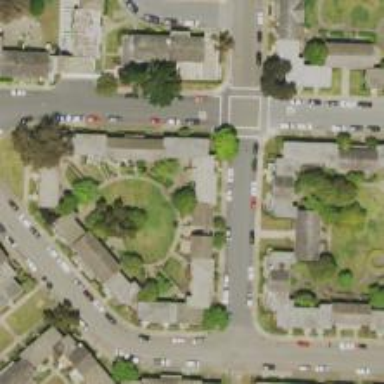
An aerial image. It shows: Residential road with separate sidewalk.